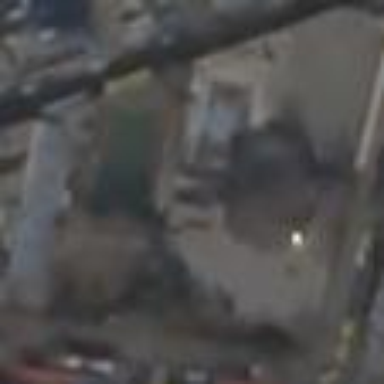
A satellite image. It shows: Arts centre.